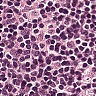
Metastatic tissue present: no